This time-frequency spectrogram was computed from a bearing vibration snapshot; brighter regions carry more energy. What is the most likely bearing condition (normal, inner_race, outer_race, ball)?
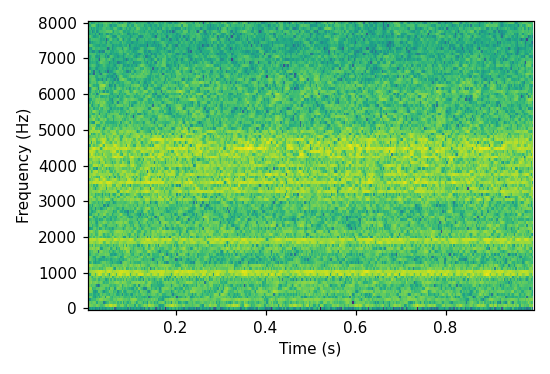
Answer: outer_race